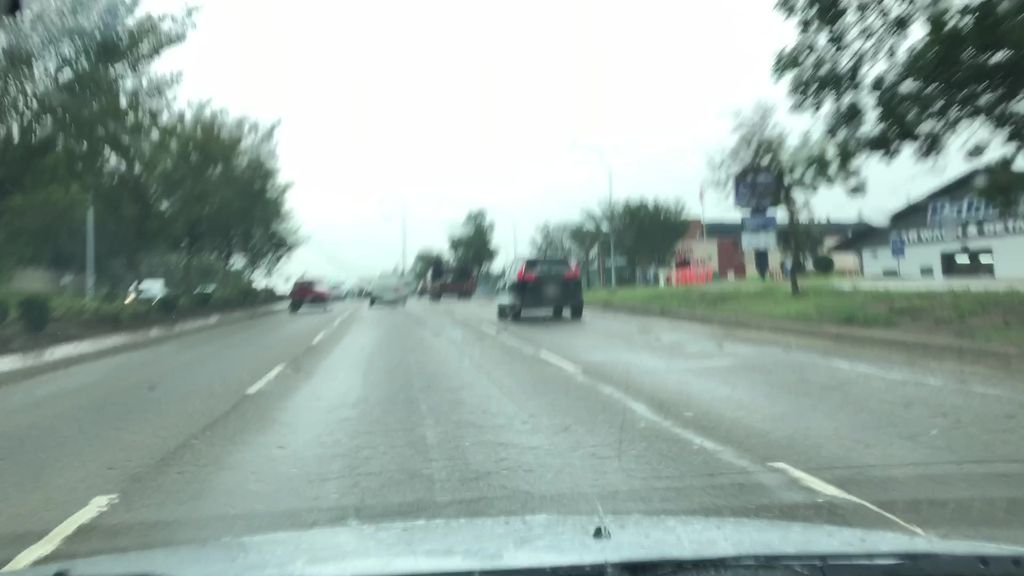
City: edmonton